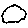
Label: cloud